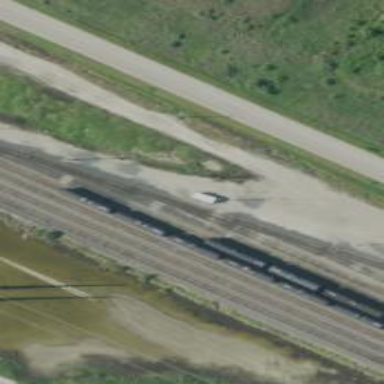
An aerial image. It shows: Railway yard in service.